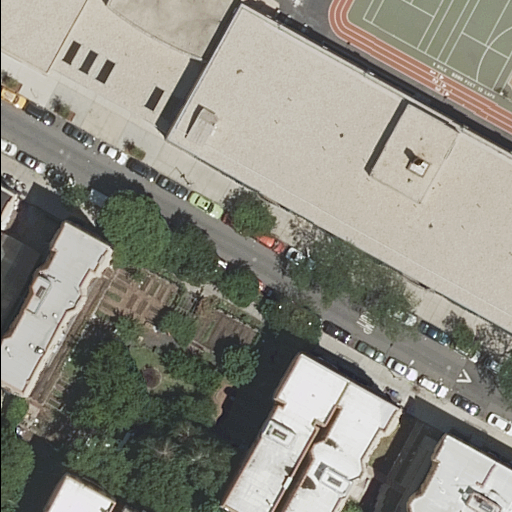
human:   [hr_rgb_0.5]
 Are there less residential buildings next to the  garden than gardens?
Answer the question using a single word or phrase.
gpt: no

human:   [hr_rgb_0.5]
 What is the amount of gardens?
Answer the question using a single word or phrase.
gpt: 1

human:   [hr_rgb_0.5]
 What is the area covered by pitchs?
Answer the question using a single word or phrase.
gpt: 894m2

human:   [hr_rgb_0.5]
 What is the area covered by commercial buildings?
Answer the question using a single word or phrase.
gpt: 0m2

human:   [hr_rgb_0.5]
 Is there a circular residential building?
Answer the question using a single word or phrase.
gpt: no

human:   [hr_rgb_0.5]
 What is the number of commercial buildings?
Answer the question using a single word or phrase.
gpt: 0

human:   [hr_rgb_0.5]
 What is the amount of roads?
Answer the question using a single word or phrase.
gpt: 1

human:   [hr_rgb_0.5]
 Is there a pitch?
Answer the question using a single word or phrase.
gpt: yes

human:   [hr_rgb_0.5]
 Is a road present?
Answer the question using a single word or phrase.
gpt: yes

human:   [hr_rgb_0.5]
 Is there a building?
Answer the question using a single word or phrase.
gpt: yes

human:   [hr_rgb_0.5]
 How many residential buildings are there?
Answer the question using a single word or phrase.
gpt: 8

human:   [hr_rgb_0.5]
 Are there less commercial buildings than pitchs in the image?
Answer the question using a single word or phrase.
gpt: yes

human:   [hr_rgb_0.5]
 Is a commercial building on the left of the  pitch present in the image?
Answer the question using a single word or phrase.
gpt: no

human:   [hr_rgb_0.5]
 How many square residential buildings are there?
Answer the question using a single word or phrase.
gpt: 0

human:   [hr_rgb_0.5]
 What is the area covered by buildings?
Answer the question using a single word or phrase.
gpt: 4079m2

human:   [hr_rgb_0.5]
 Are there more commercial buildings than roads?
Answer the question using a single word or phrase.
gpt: no

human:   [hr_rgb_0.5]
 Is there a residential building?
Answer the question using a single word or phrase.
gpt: yes

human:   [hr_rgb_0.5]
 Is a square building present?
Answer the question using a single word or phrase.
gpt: no

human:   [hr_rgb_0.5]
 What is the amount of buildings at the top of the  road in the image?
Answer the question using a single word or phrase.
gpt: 1

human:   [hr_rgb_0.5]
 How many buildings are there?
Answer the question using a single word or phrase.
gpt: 9

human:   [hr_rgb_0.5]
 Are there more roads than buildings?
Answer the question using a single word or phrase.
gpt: no

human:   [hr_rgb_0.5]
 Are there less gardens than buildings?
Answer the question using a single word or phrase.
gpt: yes

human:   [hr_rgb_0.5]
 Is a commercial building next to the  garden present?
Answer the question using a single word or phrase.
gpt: no

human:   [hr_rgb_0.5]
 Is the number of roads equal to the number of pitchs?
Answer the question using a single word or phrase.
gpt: yes

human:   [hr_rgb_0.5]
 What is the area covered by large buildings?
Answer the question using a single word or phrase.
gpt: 3010m2

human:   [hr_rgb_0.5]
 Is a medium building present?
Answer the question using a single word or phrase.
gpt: yes

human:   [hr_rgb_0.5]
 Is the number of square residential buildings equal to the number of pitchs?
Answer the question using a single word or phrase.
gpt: no

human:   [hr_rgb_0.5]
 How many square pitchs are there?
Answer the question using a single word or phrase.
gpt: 0

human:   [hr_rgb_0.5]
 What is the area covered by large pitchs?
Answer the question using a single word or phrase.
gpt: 894m2

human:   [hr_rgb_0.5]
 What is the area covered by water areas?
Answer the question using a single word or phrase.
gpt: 0m2

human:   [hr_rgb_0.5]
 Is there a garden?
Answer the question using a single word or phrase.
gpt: yes

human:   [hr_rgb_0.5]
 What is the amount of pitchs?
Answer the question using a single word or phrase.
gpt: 1

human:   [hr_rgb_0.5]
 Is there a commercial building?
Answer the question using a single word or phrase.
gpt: no

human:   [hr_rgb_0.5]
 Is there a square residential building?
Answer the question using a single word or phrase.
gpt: no

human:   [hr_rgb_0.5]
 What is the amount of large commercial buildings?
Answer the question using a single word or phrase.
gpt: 0

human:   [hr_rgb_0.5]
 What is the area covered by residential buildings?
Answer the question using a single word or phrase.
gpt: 1069m2

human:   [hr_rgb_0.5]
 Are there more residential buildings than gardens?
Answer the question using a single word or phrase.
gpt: yes

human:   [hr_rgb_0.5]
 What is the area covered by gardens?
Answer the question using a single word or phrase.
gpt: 1716m2

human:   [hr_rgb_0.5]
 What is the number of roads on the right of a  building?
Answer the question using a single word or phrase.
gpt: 0

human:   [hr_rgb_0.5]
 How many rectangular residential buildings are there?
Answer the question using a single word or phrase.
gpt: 3

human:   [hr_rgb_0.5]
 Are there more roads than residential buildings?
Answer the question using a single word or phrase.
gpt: no

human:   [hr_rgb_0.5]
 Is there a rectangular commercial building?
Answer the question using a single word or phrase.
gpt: no

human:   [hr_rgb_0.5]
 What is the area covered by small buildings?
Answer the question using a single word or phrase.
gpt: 75m2

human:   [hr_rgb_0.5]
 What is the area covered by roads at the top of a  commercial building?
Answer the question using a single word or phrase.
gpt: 0m2

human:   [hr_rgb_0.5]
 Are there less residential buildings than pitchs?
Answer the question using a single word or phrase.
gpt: no

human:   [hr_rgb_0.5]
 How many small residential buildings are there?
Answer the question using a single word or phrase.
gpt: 4

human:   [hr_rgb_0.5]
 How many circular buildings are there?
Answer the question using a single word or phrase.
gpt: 0

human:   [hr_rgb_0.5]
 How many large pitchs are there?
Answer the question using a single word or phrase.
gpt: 1

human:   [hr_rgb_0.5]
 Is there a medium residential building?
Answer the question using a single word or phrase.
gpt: yes

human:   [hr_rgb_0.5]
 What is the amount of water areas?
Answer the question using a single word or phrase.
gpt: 0

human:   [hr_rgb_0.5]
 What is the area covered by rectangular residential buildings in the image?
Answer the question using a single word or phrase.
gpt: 64m2

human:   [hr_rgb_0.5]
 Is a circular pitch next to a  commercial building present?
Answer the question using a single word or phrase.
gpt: no

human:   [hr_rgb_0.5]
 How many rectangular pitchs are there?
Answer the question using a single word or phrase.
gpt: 1

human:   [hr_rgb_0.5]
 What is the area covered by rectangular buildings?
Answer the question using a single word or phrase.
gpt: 64m2

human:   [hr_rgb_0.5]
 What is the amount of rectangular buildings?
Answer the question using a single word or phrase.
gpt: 3

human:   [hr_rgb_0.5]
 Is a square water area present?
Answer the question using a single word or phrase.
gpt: no

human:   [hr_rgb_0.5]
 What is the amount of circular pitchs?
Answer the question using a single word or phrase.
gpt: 0

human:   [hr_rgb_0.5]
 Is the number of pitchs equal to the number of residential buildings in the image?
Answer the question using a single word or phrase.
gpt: no

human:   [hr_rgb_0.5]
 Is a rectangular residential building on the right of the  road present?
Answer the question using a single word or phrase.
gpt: no

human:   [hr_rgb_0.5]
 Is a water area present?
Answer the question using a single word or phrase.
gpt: no

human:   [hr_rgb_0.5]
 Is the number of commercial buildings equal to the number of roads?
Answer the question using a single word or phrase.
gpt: no

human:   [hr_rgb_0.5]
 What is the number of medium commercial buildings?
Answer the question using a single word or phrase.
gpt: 0

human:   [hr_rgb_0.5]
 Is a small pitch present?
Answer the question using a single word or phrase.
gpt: no

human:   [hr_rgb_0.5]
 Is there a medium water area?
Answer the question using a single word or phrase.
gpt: no